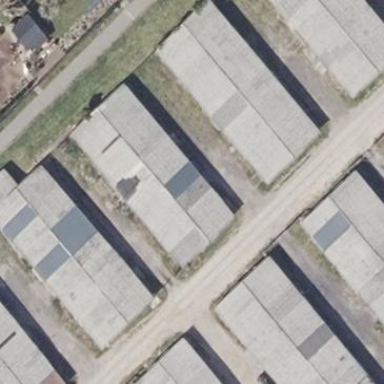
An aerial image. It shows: Group of garages.